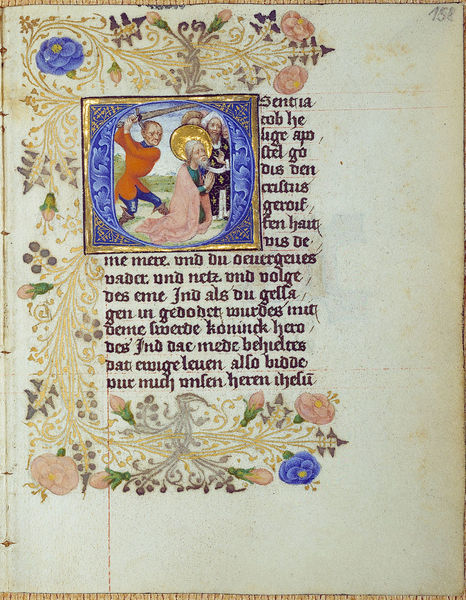
Titel: Lochner-Gebetsbuch
Künstler: Stefan Lochner
Institution: Darmstadt, Universitäts- und Landesbibliothek
Schlagwörter: blau, blätter, mann, blume, blumen, bunt, blüten, rot, enthauptung, tod, gold, ranken, schrift, figuren, blue, ornate, people, red, sword, white, black, green, old, robe, yellow, verzierung, flowers, picture, pink, deutsch, plant, buch, druck, seite, illustration, schwert, text, buchstaben, knien, initiale, beten, buchseite, heiligenschein, flower, angel, orange, heiliger, gilt, ornament, miniatur, beard, martyr, saint, story, writing, letter, ancient, renaissance, latein, square, colored, engraving, medieval, tracery, religion, floral, book, buchmalerei, caligraphy, calligraphy, script, miniature, bible, page, kill, latin, illumination, words, murder, manuscript, halo, holy, execution, o, heiligenvita, john, baptist, font, scripture, petals, weird, buds, illuminated, illustrated, lettering, beheading, behead, old english, indigo, peopke, sentia, volge, osentia, acord, hand lettering